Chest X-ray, AP view. Patient: 34 years old, sex M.
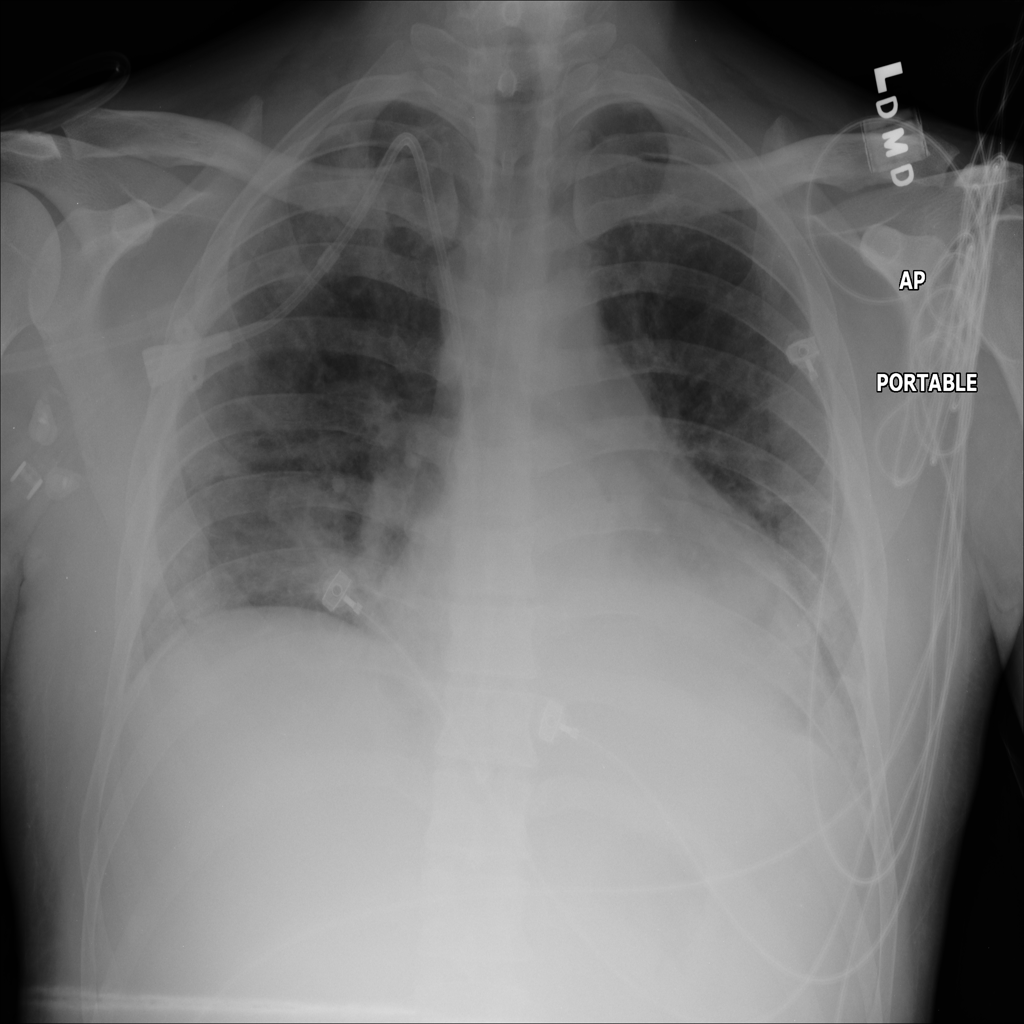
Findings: Atelectasis, Consolidation, Infiltration